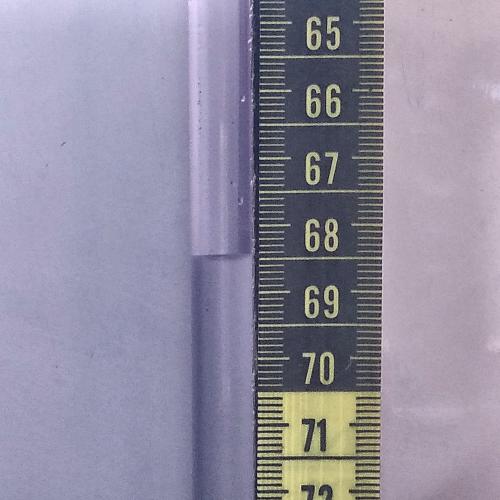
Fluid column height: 68.4 cm